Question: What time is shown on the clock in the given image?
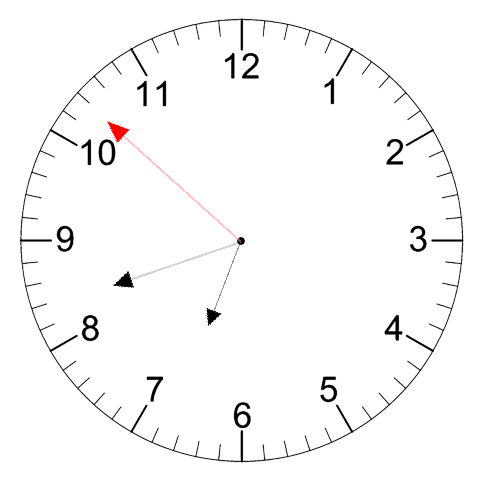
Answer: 06:41:52